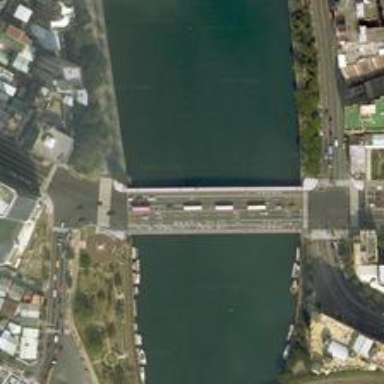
The city was divided into two parts by the river, and the bridge on the river promoted the development of the city .